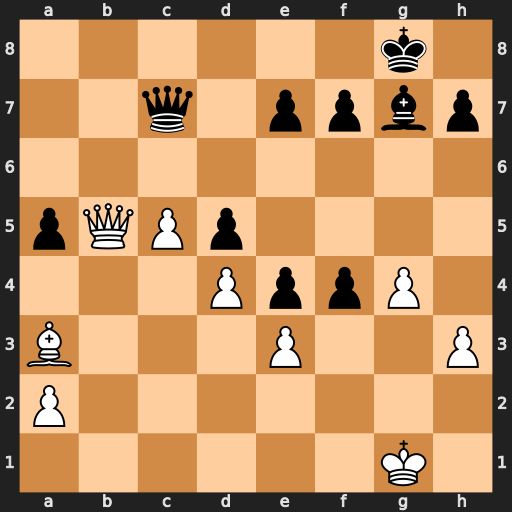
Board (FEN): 6k1/2q1ppbp/8/pQPp4/3PppP1/B3P2P/P7/6K1
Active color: w
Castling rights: -
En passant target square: -
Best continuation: Qb6 Qc8 c6